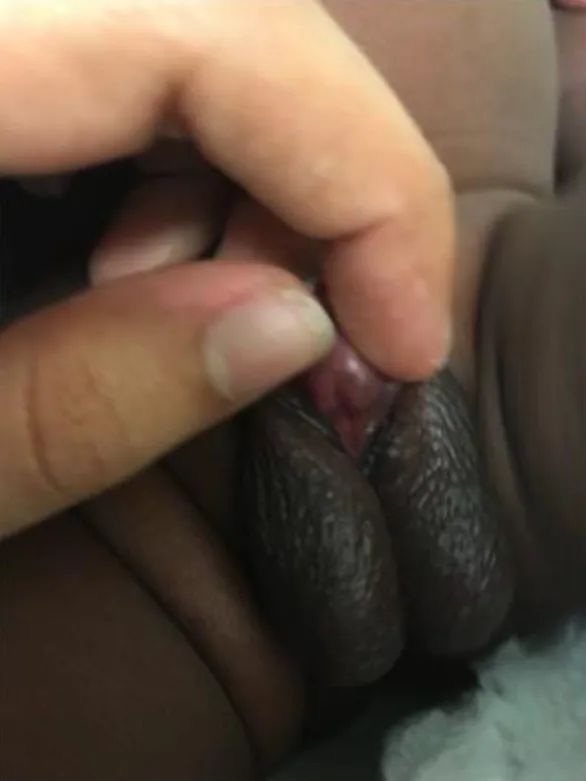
Genitalia of the patient at 6 weeks of life shows marked undervirilization with micropenis, chordee, perineoscrotal hypospadias and bifid scrotum.
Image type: medical_photograph (skin_photograph)